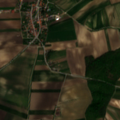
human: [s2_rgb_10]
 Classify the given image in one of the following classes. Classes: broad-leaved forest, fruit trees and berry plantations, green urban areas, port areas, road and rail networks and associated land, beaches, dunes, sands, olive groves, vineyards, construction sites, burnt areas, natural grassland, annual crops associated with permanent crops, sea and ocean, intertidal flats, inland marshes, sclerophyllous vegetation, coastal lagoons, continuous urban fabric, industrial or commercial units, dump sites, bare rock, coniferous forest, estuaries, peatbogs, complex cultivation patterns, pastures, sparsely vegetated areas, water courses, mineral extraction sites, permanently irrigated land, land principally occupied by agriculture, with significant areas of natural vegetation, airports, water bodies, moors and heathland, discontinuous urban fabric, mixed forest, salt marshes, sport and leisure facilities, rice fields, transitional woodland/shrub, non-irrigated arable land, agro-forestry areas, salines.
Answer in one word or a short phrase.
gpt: discontinuous urban fabric, non-irrigated arable land, vineyards, land principally occupied by agriculture, with significant areas of natural vegetation, broad-leaved forest